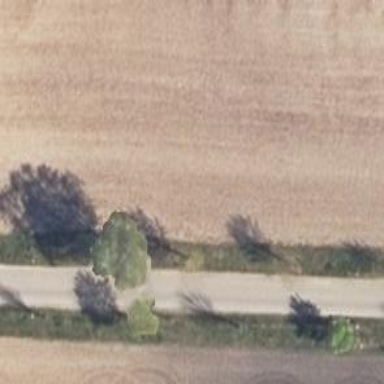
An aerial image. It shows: Row of trees in natural setting.